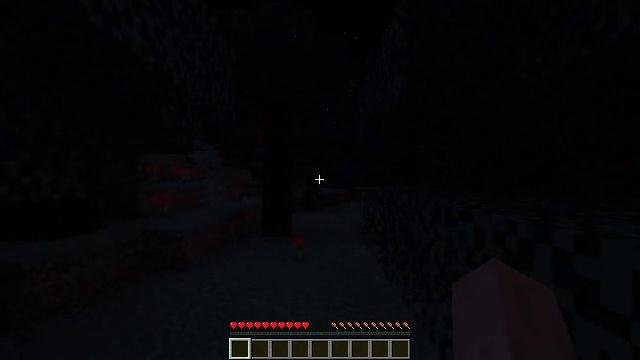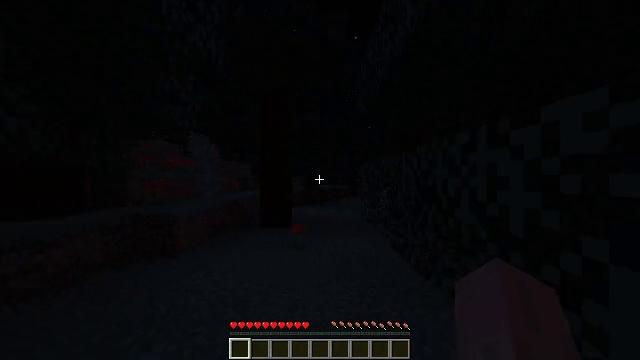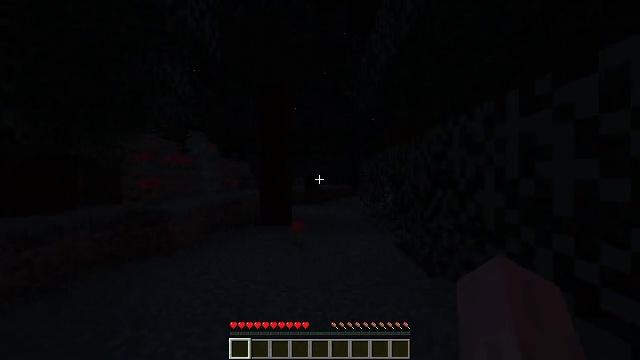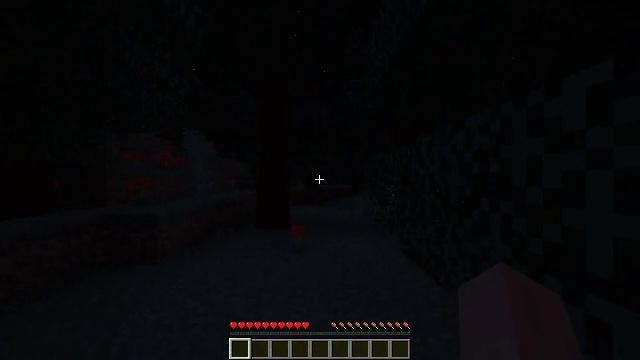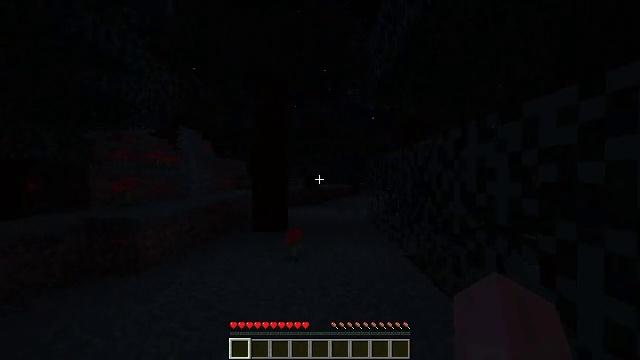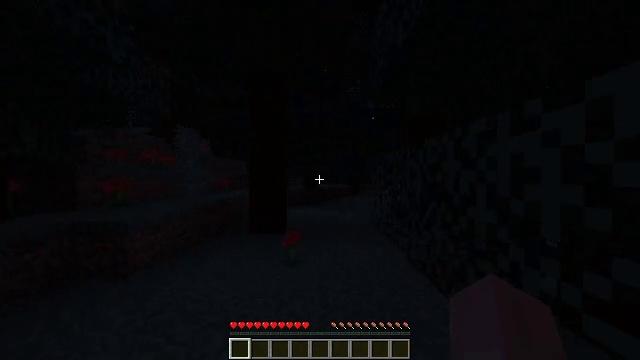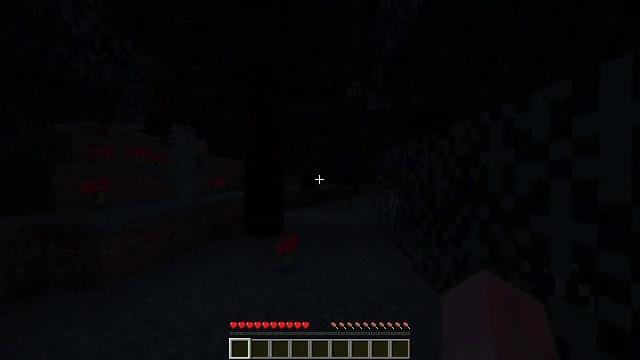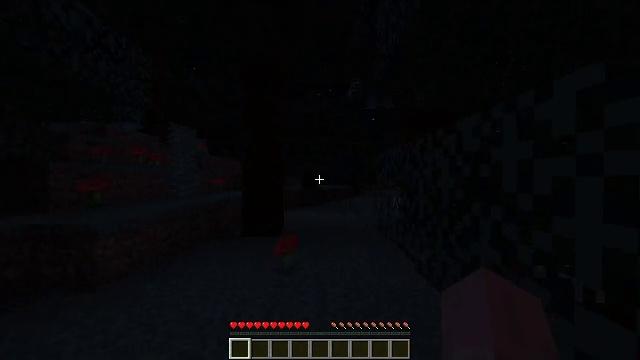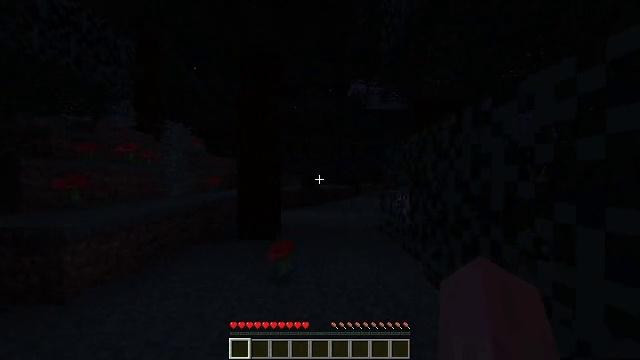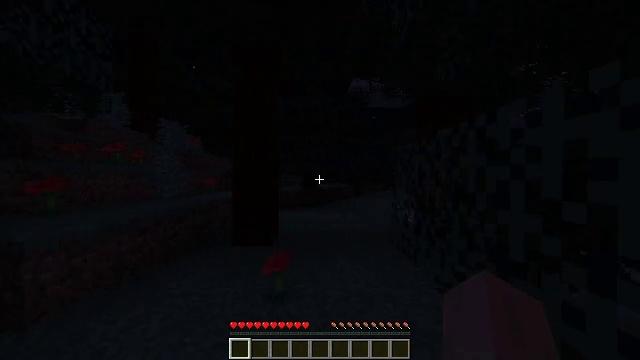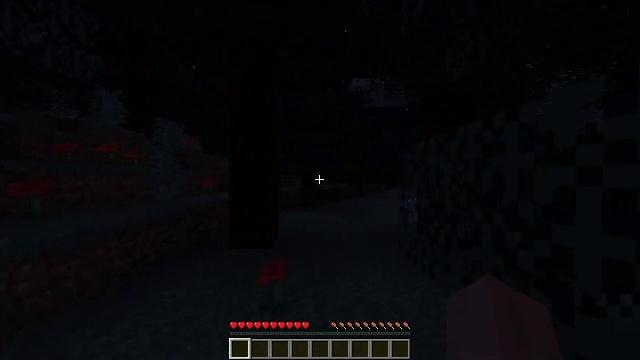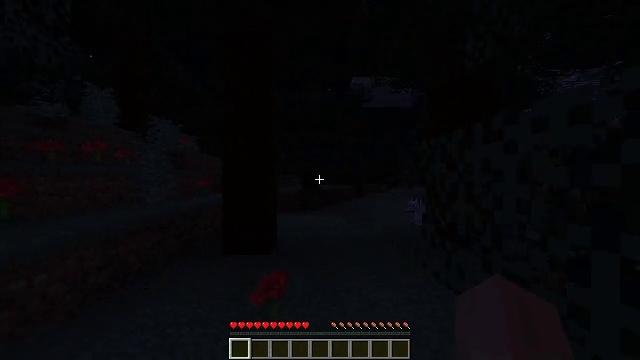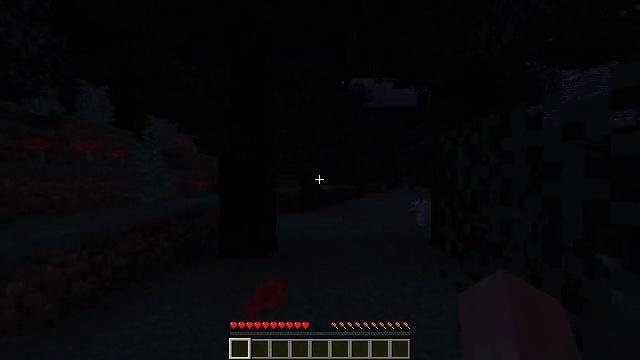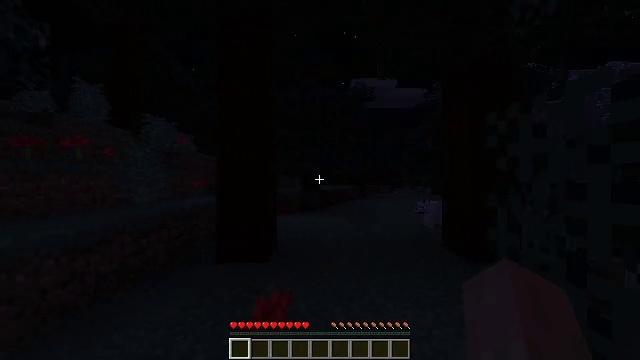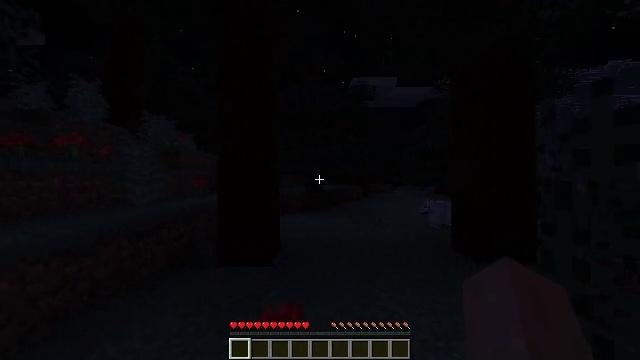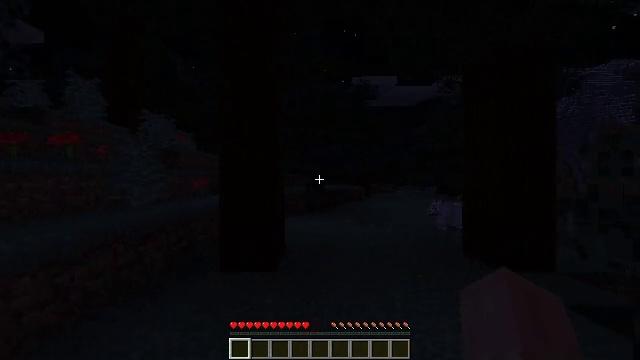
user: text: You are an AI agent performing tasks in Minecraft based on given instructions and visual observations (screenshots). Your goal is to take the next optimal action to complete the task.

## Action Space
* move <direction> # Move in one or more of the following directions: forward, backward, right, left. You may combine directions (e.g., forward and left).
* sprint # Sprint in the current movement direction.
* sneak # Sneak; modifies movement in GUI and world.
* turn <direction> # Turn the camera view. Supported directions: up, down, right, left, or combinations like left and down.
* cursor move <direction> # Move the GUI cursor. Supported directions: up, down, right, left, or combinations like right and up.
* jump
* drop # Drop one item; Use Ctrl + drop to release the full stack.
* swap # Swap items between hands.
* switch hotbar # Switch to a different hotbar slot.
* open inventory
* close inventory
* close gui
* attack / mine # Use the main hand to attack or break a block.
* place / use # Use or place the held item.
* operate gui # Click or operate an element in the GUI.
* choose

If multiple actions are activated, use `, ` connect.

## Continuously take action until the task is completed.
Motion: motion action
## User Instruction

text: Mine the red mushroom block in the forest.
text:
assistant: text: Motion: move forward, sprint
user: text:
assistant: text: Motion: move forward, sprint
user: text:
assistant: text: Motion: move forward, sprint
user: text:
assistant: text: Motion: move forward, sprint
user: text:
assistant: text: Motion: move forward, sprint
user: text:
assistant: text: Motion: move forward, sprint
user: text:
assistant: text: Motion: move forward, sprint
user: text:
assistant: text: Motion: move forward, sprint
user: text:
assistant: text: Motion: move forward, sprint
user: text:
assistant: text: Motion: move forward, sprint
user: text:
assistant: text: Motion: move forward, sprint
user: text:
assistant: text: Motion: move forward, sprint
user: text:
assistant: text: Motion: move forward and move left, sprint
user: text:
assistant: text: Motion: move forward and move left, sprint
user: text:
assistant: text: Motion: move forward and move left, sprint
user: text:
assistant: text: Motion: move forward and move left, sprint
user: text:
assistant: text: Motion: move forward, sprint
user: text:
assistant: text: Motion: move forward, sprint, turn right
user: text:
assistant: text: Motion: move forward and move right, sprint, turn right
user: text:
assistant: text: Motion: move forward and move right, sprint
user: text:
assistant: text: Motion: move forward and move right, sprint
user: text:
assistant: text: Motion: move forward, sprint
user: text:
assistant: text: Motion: move forward, sprint, turn down
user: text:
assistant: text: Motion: move forward, sprint
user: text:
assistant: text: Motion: move forward, sprint
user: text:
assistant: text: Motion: move forward, sprint, turn right
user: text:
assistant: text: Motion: move forward, sprint, turn right and down
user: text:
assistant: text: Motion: move forward, sprint, turn right and down
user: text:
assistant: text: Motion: move forward, sprint, turn right and down
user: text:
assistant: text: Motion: move forward, sprint, turn right